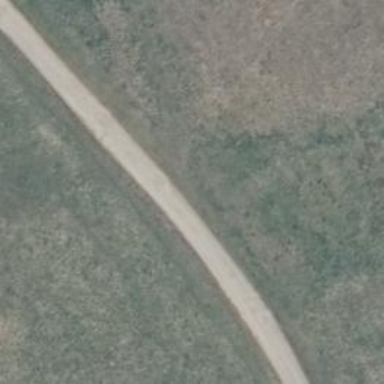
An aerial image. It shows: Track with grade 4 tracktype.